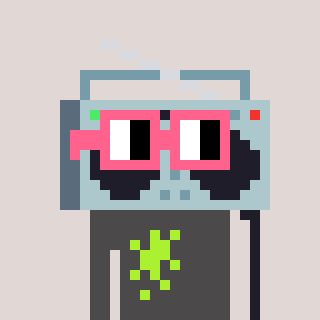
a pixel art character with square pink glasses, a boombox-shaped head and a grayscale-colored body on a warm background